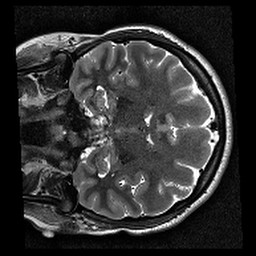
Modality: T2w
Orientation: coronal